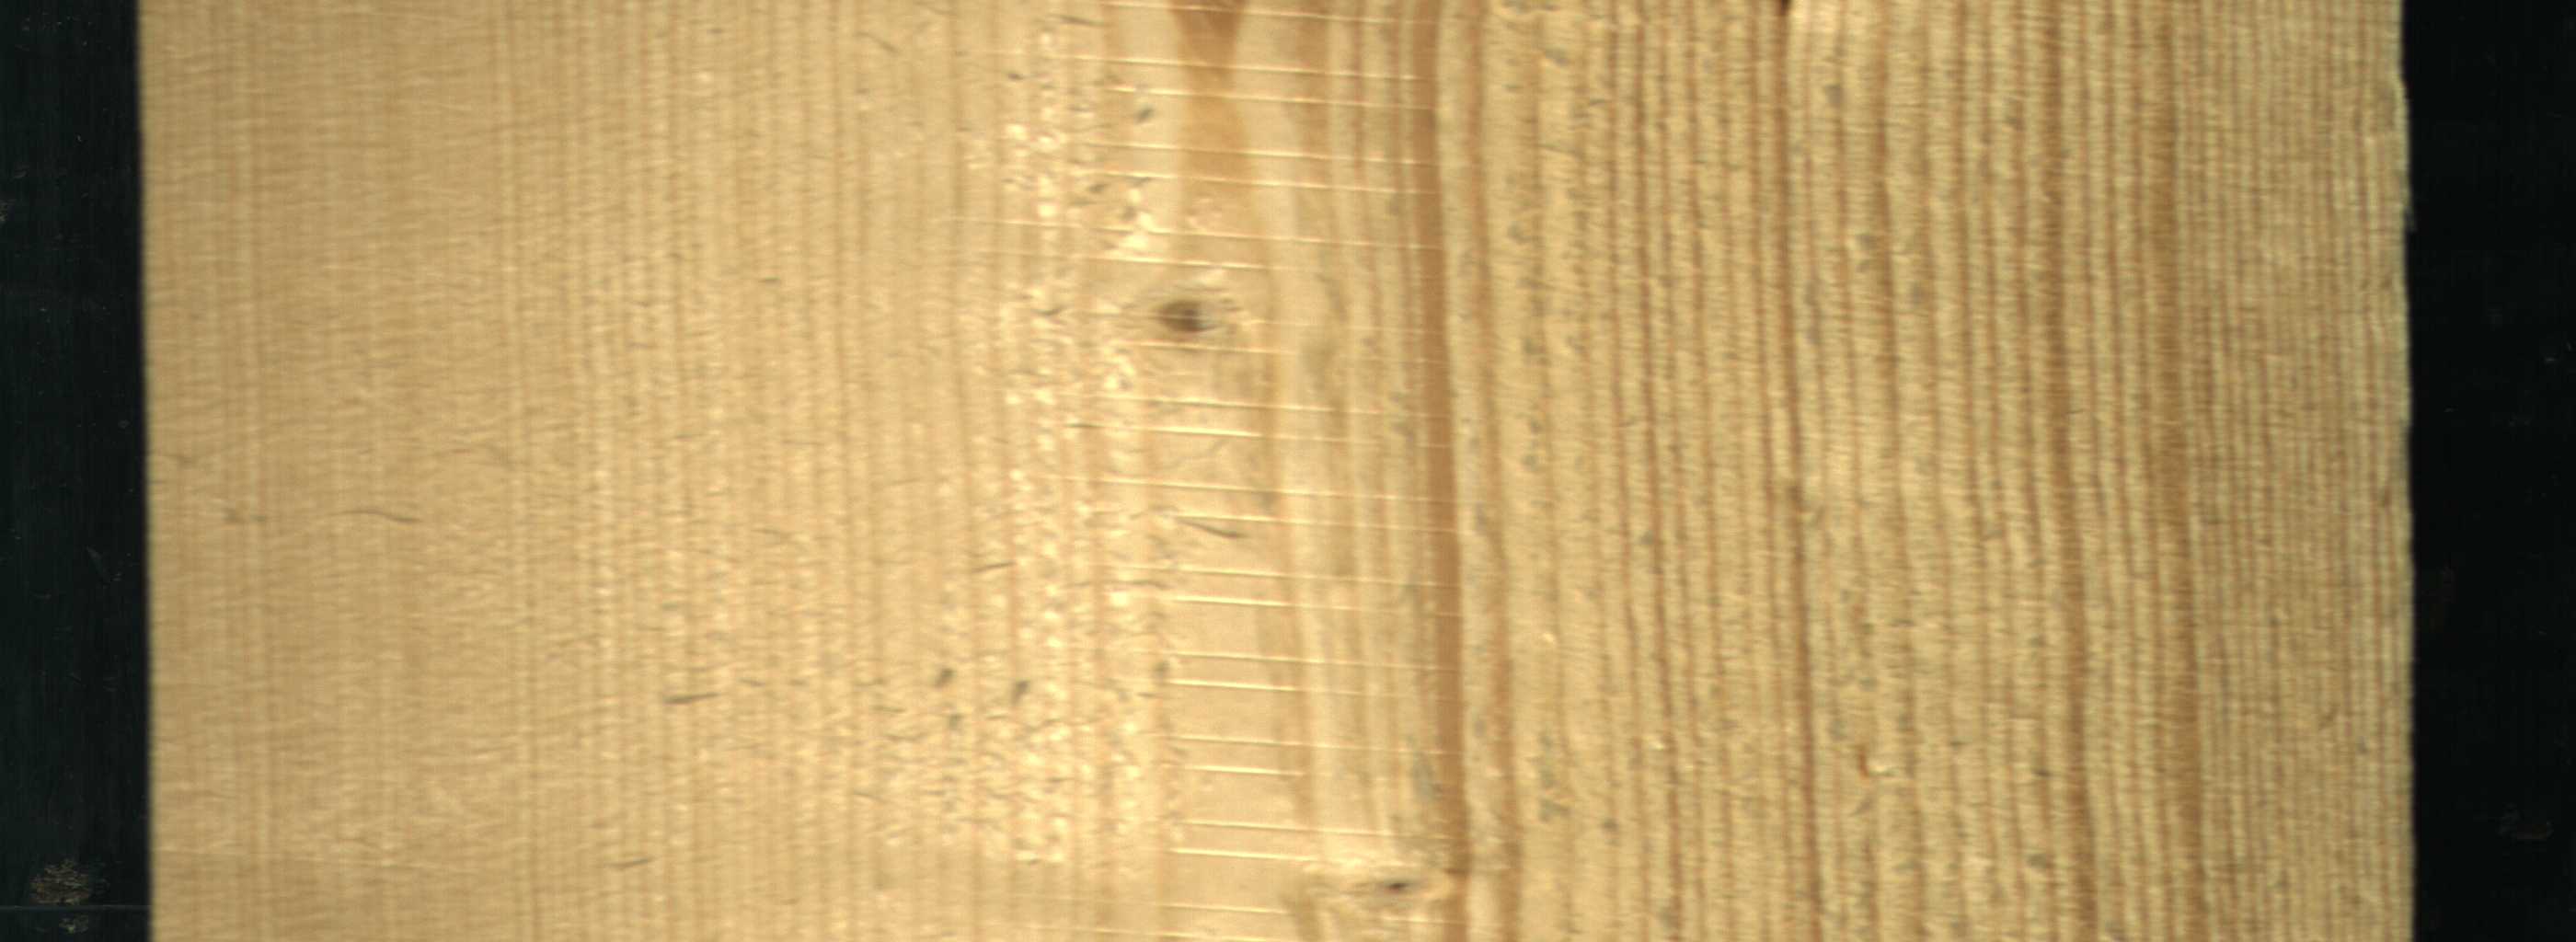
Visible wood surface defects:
Live_Knot
Live_Knot